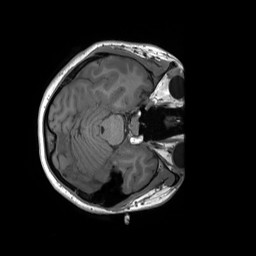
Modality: T1w
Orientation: axial
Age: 19
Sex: female
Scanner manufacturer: siemens
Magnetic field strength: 3 T
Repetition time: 1.8 s
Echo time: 0.00232 s